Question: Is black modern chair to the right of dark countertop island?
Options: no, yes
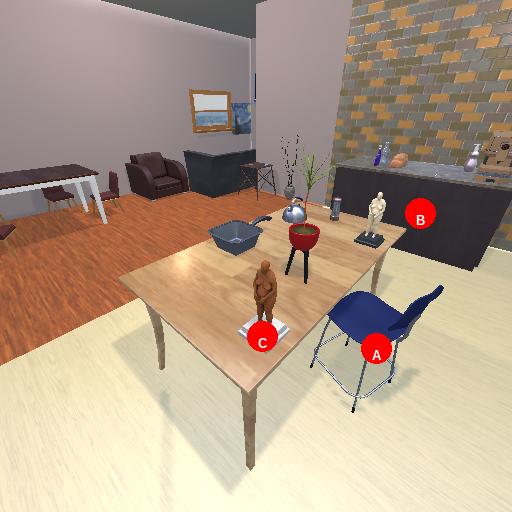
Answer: no